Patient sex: M
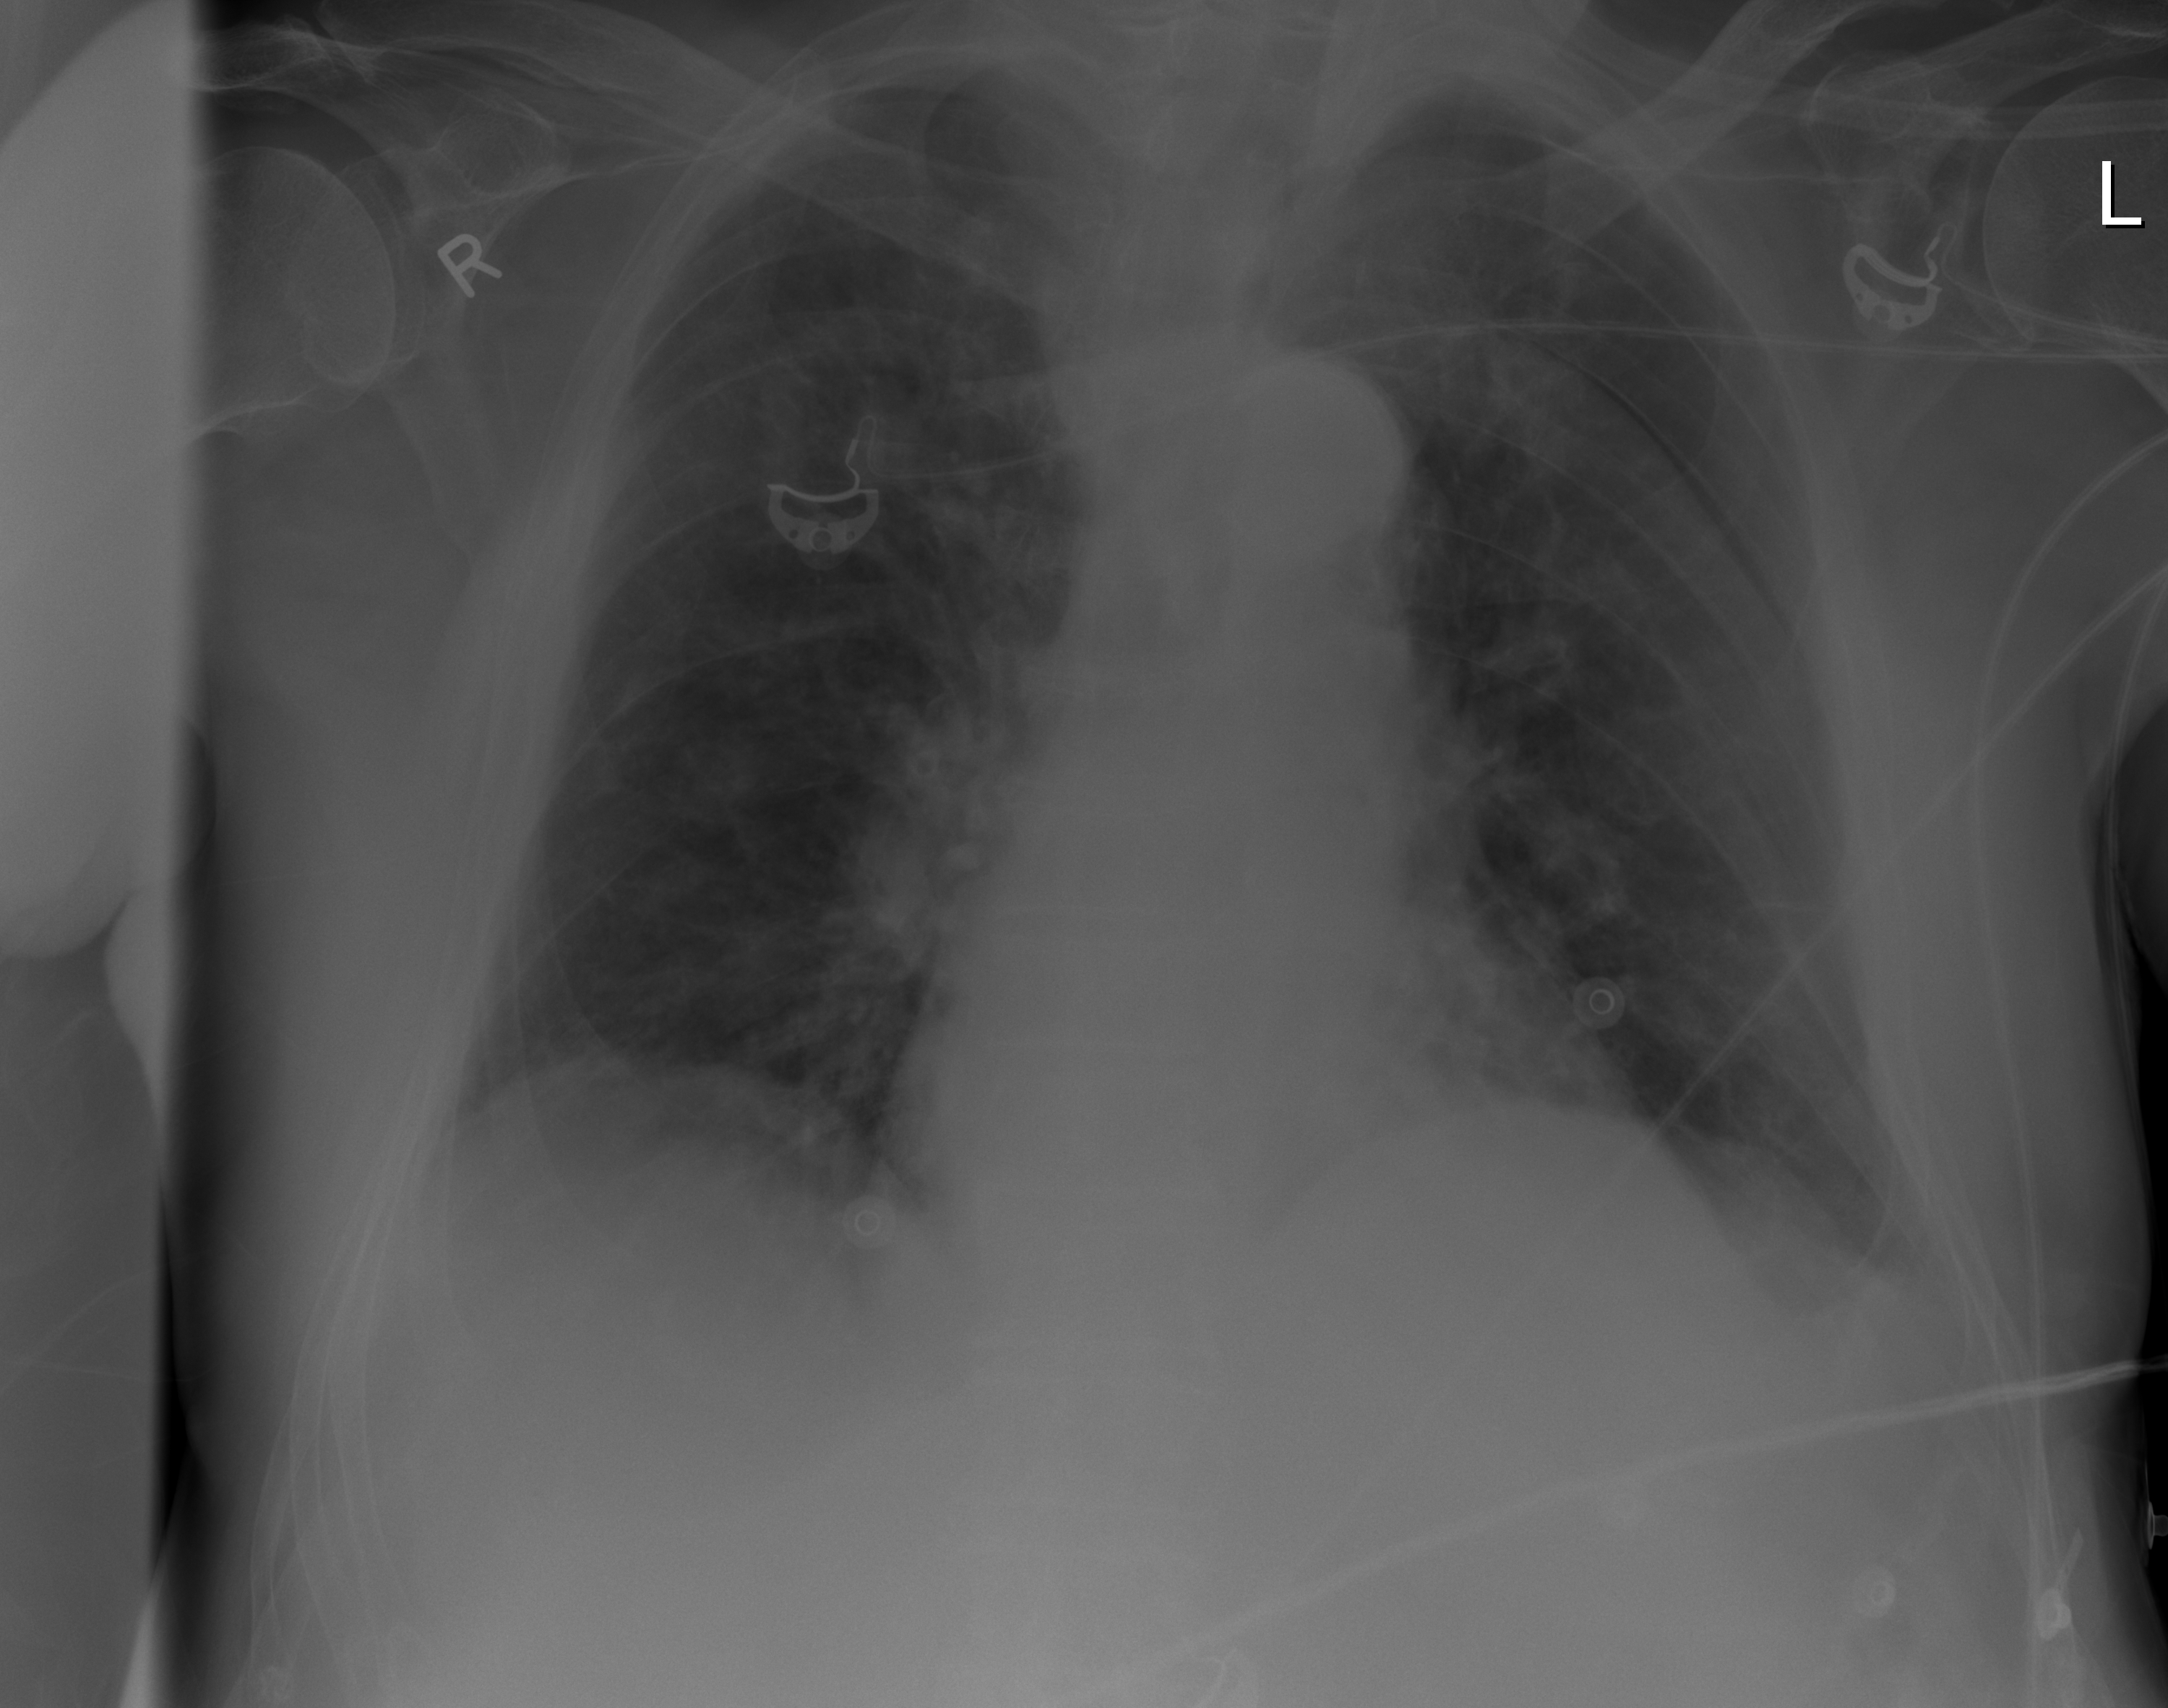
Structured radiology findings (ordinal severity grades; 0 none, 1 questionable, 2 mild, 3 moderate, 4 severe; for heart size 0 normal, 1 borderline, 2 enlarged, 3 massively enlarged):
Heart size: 1
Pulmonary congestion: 0
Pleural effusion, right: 0
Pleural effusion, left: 0
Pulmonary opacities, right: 3
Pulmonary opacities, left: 3
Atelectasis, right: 0
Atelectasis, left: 0